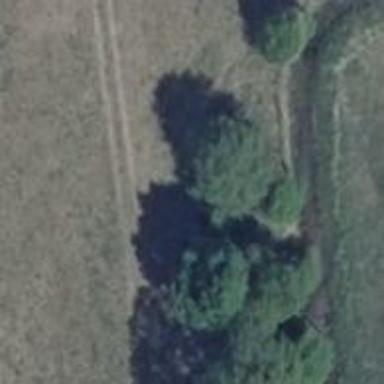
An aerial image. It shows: Hunting stand.